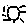
Label: sun